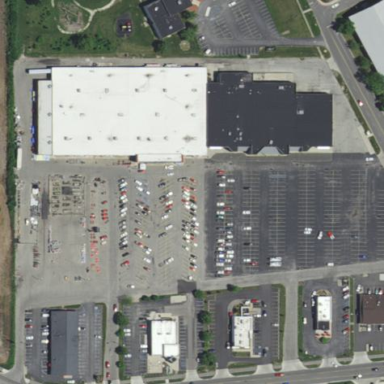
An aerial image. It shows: Retail area.